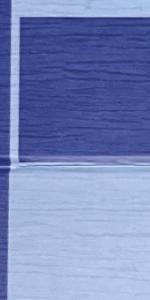
Label: Empty